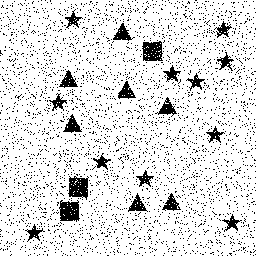
Squares: 3
Triangles: 7
Stars: 11
Total shapes: 21